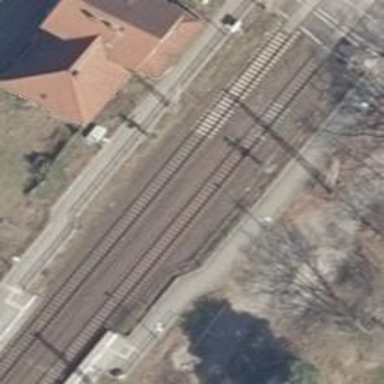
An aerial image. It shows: Light railway signal with repeated crossing indication.